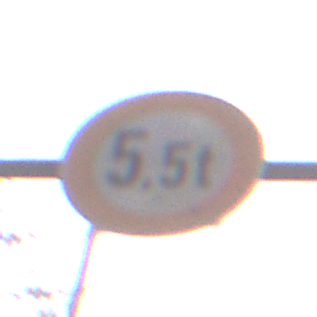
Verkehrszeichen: TatsaechlicheMasse
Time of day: MorningAfternoon
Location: Outdoor (Urban)
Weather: Overcast
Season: NotSpecified
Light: Natural